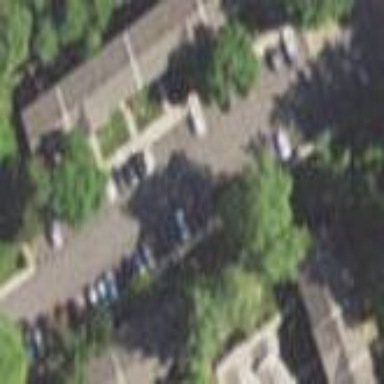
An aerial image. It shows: Street-side parking lot with asphalt surface.